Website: home-depot
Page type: review-order
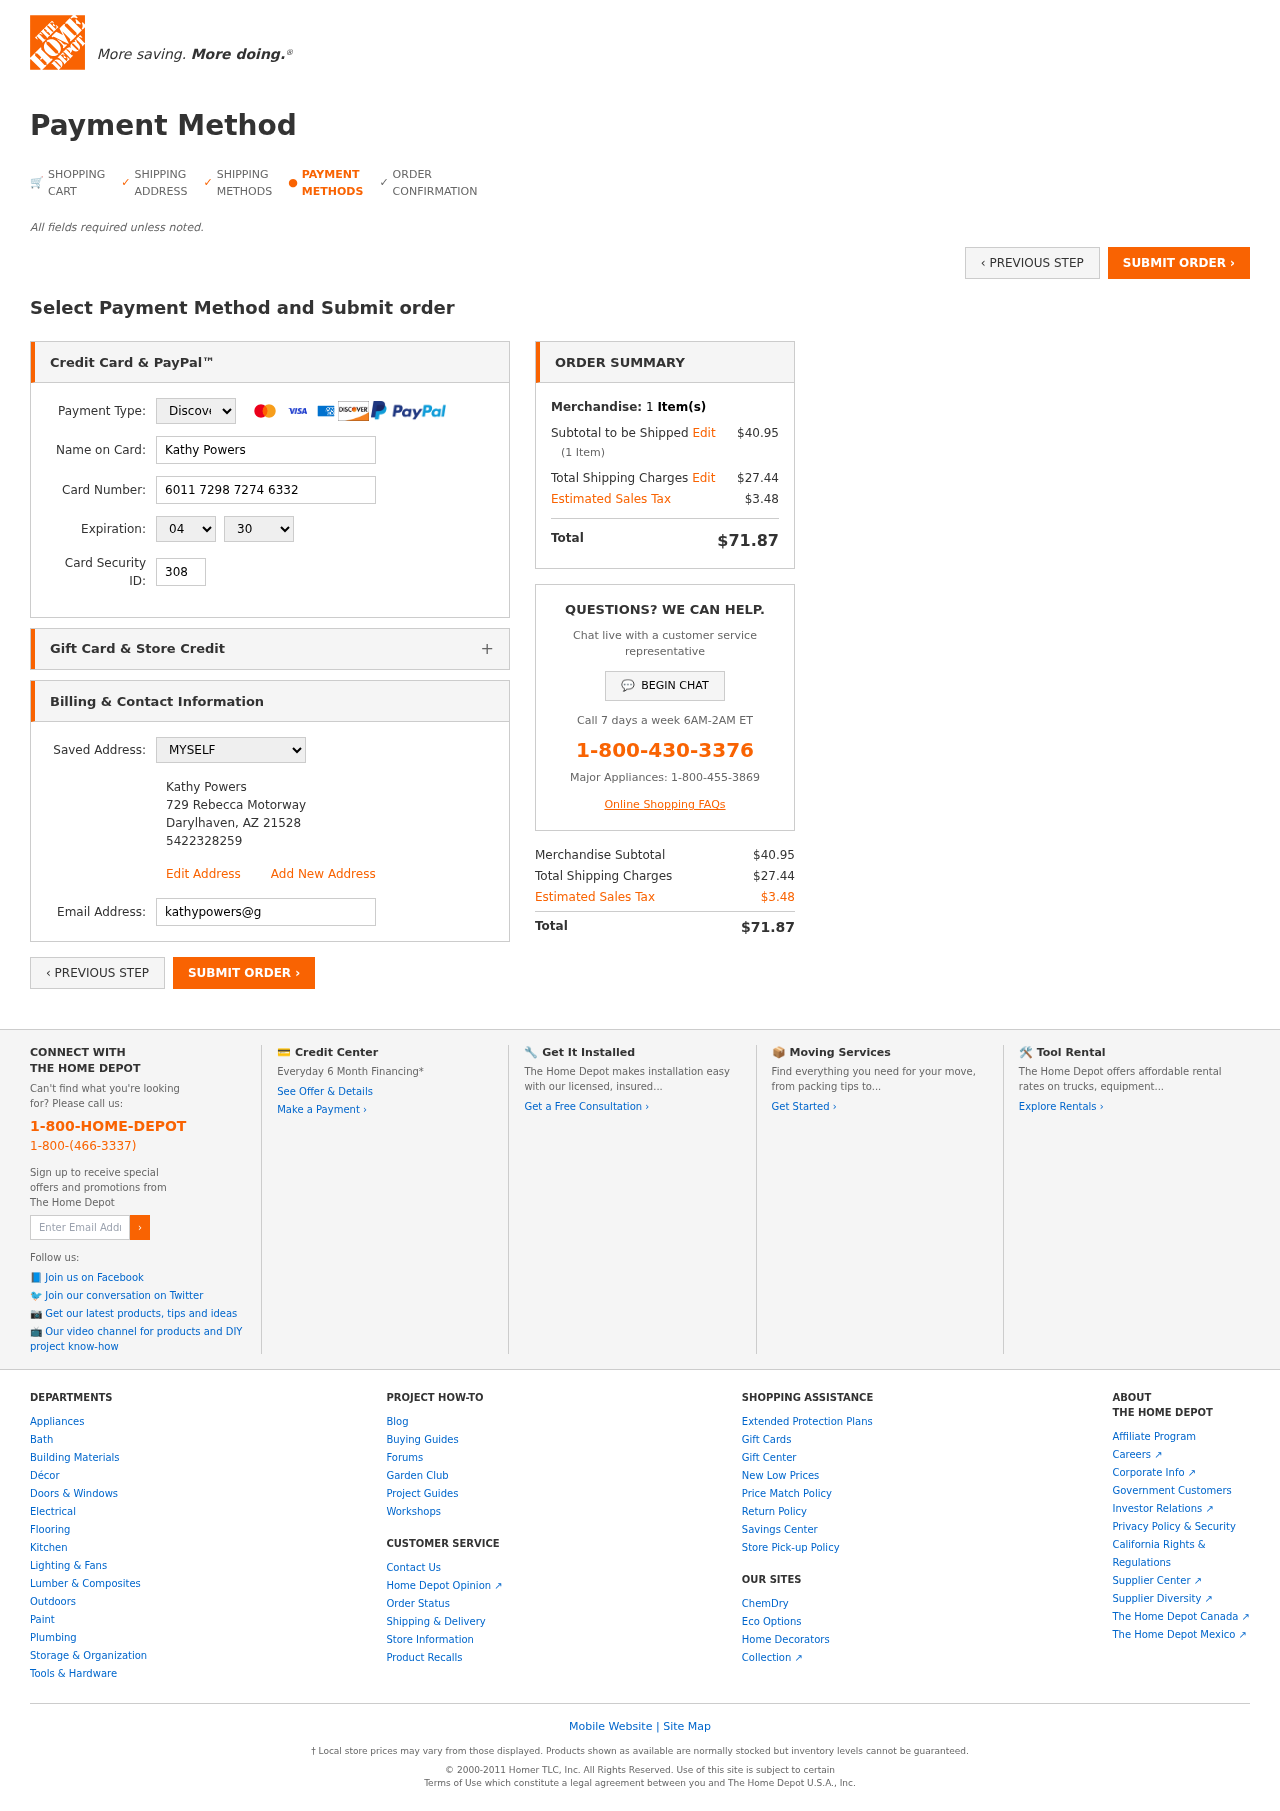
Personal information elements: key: PII_CARD_CVV
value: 308
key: PII_CARD_EXPIRY_MONTH
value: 04
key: PII_CARD_EXPIRY_YEAR
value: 30
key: PII_CARD_NUMBER
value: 6011 7298 7274 6332
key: PII_CARD_TYPE
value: Discover
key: PII_EMAIL
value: kathypowers@gmail.com
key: PII_FULLNAME
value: Kathy Powers
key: PII_FULLNAME2
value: Kathy Powers
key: PII_STREET2
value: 729 Rebecca Motorway
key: PII_CITY2
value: Darylhaven
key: PII_STATE_ABBR2
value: AZ
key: PII_POSTCODE2
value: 21528
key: PII_PHONE2
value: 5422328259
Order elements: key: ORDER_NUM_ITEMS
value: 1
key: ORDER_SUBTOTAL
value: $40.95
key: ORDER_NUM_ITEMS2
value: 1
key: ORDER_SHIPPING_COST
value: $27.44
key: ORDER_TAX
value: $3.48
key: ORDER_TOTAL
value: $71.87
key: ORDER_SUBTOTAL2
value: $40.95
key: ORDER_SHIPPING_COST2
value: $27.44
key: ORDER_TAX2
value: $3.48
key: ORDER_TOTAL2
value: $71.87